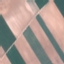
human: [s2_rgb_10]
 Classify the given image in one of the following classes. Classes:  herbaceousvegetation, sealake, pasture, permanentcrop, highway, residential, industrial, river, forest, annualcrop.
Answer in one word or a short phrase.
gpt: AnnualCrop